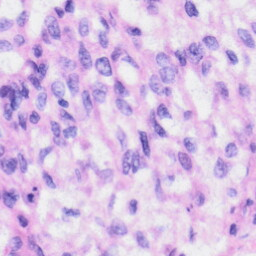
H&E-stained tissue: Liver